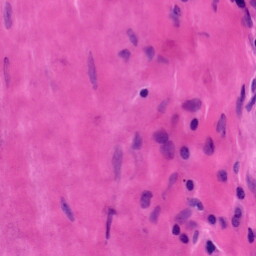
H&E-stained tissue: Tonsil